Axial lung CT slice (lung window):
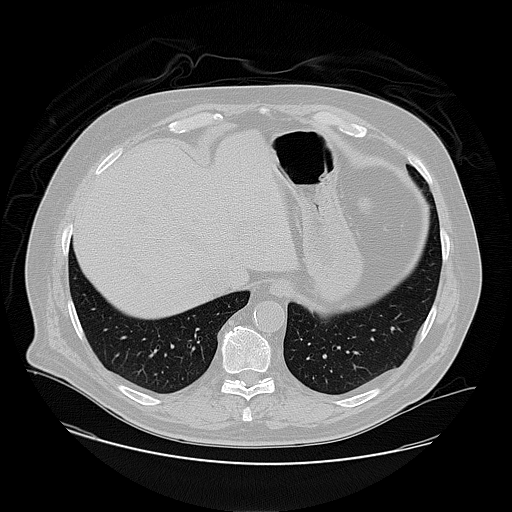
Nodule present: no